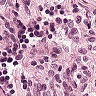
Metastatic tissue present: no